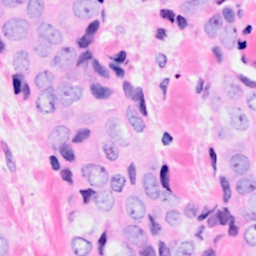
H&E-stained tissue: Breast